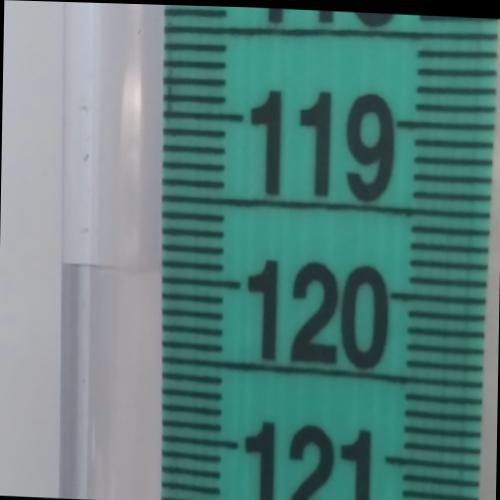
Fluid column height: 120.0 cm